Question: I'd like to plot some data in Python using two different x-axes. For ease of explanation, I will say that I want to plot light absorption data, which means I plot absorbance vs. wavelength (nm) or energy (eV). I want to have a plot where the bottom axis denotes the wavelength in nm, and the top axis denotes energy in eV. The two are not linearly dependent (as you can see in my MWE below).
My full MWE:
'''
import numpy as np
import matplotlib.pyplot as plt
import scipy.constants as constants
# Converting wavelength (nm) to energy (eV)
def WLtoE(wl):
# E = h*c/wl
h = constants.h # Planck constant
c = constants.c # Speed of light
J_eV = constants.e # Joule-electronvolt relationship
wl_nm = wl * 10**(-9) # convert wl from nm to m
E_J = (h*c) / wl_nm # energy in units of J
E_eV = E_J / J_eV # energy in units of eV
return E_eV
x = np.arange(200,2001,5)
x_mod = WLtoE(x)
y = 2*x + 3
fig, ax1 = plt.subplots()
ax2 = ax1.twiny()
ax1.plot(x, y, color='red')
ax2.plot(x_mod, y, color = 'green')
ax1.set_xlabel('Wavelength (nm)', fontsize = 'large', color='red')
ax1.set_ylabel('Absorbance (a.u.)', fontsize = 'large')
ax1.tick_params(axis='x', colors='red')
ax2.set_xlabel('Energy (eV)', fontsize='large', color='green')
ax2.tick_params(axis='x', colors='green')
ax2.spines['top'].set_color('green')
ax2.spines['bottom'].set_color('red')
plt.tight_layout()
plt.show()
'''
This yields:

Now this is close to what I want, but I'd like to solve the following two issues:
1. One of the axes needs to be reversed - high wavelength equals low energy but this is not the case in the figure. I tried using x_mod = WLtoE(x)[::-1] for example but this does not solve this issue.
2. Since the axes are not linearly dependent, I'd like the top and bottom axis to "match". For example, right now 1000 nm lines up with 3 eV (more or less) but in reality 1000 nm corresponds to 1.24 eV. So one of the axes (preferably the bottom, wavelength axis) needs to be condensed/expanded to match the correct value of energy at the top. In other words, I'd like the red and green curve to coincide.
I appreciate any and all tips & tricks to help me make a nice plot! Thanks in advance.
** EDIT **
DeX97's answer solved my problem perfectly although I made some minor changes, as you can see below. I just made some changes in the way I plotted things, defining the functions like DeX97 worked perfectly.
Edited code for plotting
'''
fig, ax1 = plt.subplots()
ax1.plot(WLtoE(x), y)
ax1.set_xlabel('Energy (eV)', fontsize = 'large')
ax1.set_ylabel('Absorbance (a.u.)', fontsize = 'large')
# Create the second x-axis on which the wavelength in nm will be displayed
ax2 = ax1.secondary_xaxis('top', functions=(EtoWL, WLtoE))
ax2.set_xlabel('Wavelength (nm)', fontsize='large')
# Invert the wavelength axis
ax2.invert_xaxis()
# Get ticks from ax1 (energy)
E_ticks = ax1.get_xticks()
E_ticks = preventDivisionByZero(E_ticks)
# Make own array of wavelength ticks, so they are round numbers
# The values are not linearly spaced, but that is the idea.
wl_ticks = np.asarray([200, 250, 300, 350, 400, 500, 600, 750, 1000, 2000])
# Set the ticks for ax2 (wl)
ax2.set_xticks(wl_ticks)
# Make the values on ax2 (wavelength) integer values
ax2.xaxis.set_major_formatter(FormatStrFormatter('%i'))
plt.tight_layout()
plt.show()
'''
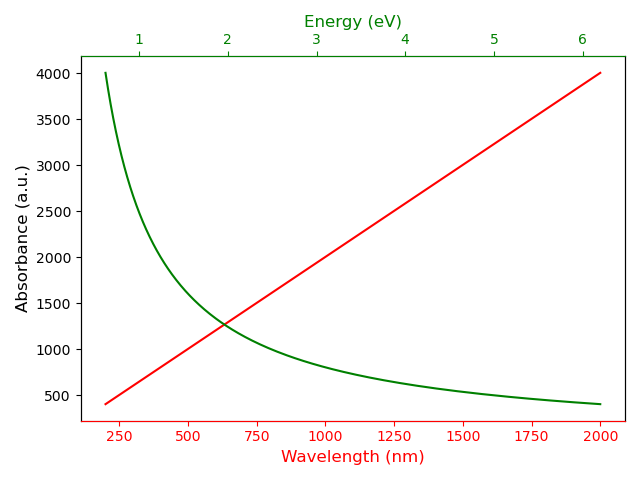
Answer: In your code example, you plot the same data twice (albeit transformed using 'E=h*c/wl'). I think it would be sufficient to only plot the data once, but create two x-axes: one displaying the wavelength in nm and one displaying the corresponding energy in eV.
Consider the adjusted code below:
'''
import numpy as np
import matplotlib.pyplot as plt
from matplotlib.ticker import FormatStrFormatter
import scipy.constants as constants
from sys import float_info
# Function to prevent zero values in an array
def preventDivisionByZero(some_array):
corrected_array = some_array.copy()
for i, entry in enumerate(some_array):
# If element is zero, set to some small value
if abs(entry) < float_info.epsilon:
corrected_array[i] = float_info.epsilon
return corrected_array
# Converting wavelength (nm) to energy (eV)
def WLtoE(wl):
# Prevent division by zero error
wl = preventDivisionByZero(wl)
# E = h*c/wl
h = constants.h # Planck constant
c = constants.c # Speed of light
J_eV = constants.e # Joule-electronvolt relationship
wl_nm = wl * 10**(-9) # convert wl from nm to m
E_J = (h*c) / wl_nm # energy in units of J
E_eV = E_J / J_eV # energy in units of eV
return E_eV
# Converting energy (eV) to wavelength (nm)
def EtoWL(E):
# Prevent division by zero error
E = preventDivisionByZero(E)
# Calculates the wavelength in nm
return constants.h * constants.c / (constants.e * E) * 10**9
x = np.arange(200,2001,5)
y = 2*x + 3
fig, ax1 = plt.subplots()
ax1.plot(x, y, color='black')
ax1.set_xlabel('Wavelength (nm)', fontsize = 'large')
ax1.set_ylabel('Absorbance (a.u.)', fontsize = 'large')
# Invert the wavelength axis
ax1.invert_xaxis()
# Create the second x-axis on which the energy in eV will be displayed
ax2 = ax1.secondary_xaxis('top', functions=(WLtoE, EtoWL))
ax2.set_xlabel('Energy (eV)', fontsize='large')
# Get ticks from ax1 (wavelengths)
wl_ticks = ax1.get_xticks()
wl_ticks = preventDivisionByZero(wl_ticks)
# Based on the ticks from ax1 (wavelengths), calculate the corresponding
# energies in eV
E_ticks = WLtoE(wl_ticks)
# Set the ticks for ax2 (Energy)
ax2.set_xticks(E_ticks)
# Allow for two decimal places on ax2 (Energy)
ax2.xaxis.set_major_formatter(FormatStrFormatter('%.2f'))
plt.tight_layout()
plt.show()
'''
First of all, I define the 'preventDivisionByZero' utility function. This function takes an array as input and checks for values that are (approximately) equal to zero. Subsequently, it will replace these values with a small number ('sys.float_info.epsilon') that is equal to zero. This function will be used in a few places to prevent division by zero. I will come back to why this is important later.
After this function, your 'WLtoE' function is defined. Note that I added the 'preventDivisionByZero' function at the top of your function. In addition, I defined a 'EtoWL' function, which does the opposite compared to your 'WLtoE' function.
Then, you generate your dummy data and plot it on 'ax1', which is the x-axis for the . After setting some labels, 'ax1' is inverted (as was requested in your original post).
Now, we create the second axis for the using 'ax2 = ax1.secondary_xaxis('top', functions=(WLtoE, EtoWL))'. The first argument indicates that the axis should be placed at the top of the figure. The second (keyword) argument is given a tuple containing two functions: the first function is the forward transform, while the second function is the backward transform. See <URL> for more information. Note that matplotlib will pass values to these two functions whenever necessary. As these values can be equal to zero, it is important to handle those cases. Hence, the 'preventDivisionByZero' function! After creating the second axis, the label is set.
Now we have two x-axes, but the ticks on both axis are at different locations. To 'solve' this, we store the tick locations of the x-axis in 'wl_ticks'. After ensuring there are no zero elements using the 'preventDivisionByZero' function, we calculate the corresponding energy values using the 'WLtoE' function. These corresponding energy values are stored in 'E_ticks'. Now we simply set the tick locations of the second x-axis equal to the values in 'E_ticks' using 'ax2.set_xticks(E_ticks)'.
To allow for two decimal places on the second x-axis (energy), we use 'ax2.xaxis.set_major_formatter(FormatStrFormatter('%.2f'))'. Of course, you can choose the desired number of decimal places yourself.
The code given above produces the following graph:
<URL>